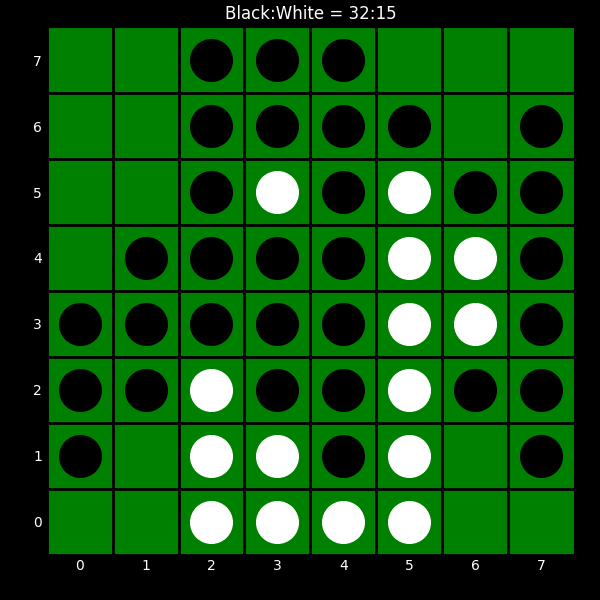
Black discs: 32
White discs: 15